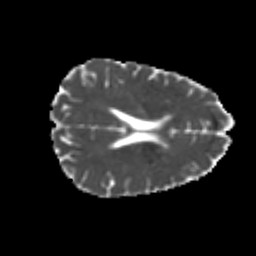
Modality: MD
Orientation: axial
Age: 24
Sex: female
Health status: healthy
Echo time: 0.074 s